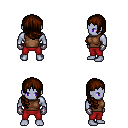
a pixel art fantasy rpg character, male body template, dark elf, purple skin, brown sleeveless shirt, red pants, brown right-swept hairstyle, metal gloves, four views (front, back, left, right), 2x2 character sprite sheet, small pixel art, hard edges, no anti-aliasing